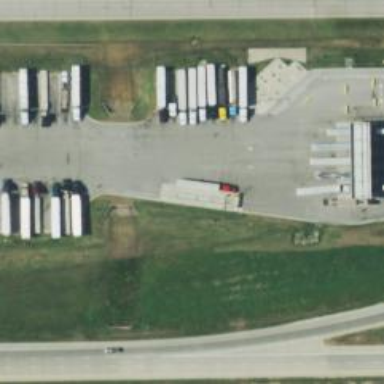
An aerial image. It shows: Weighbridge facility.